Interaction volume radius: 5 \u00c5
Interaction volume height: 10 \u00c5
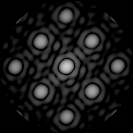
Disorder parameter: 0.0524